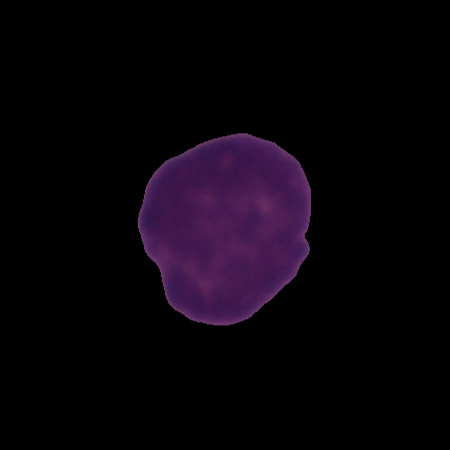
Label: healthy